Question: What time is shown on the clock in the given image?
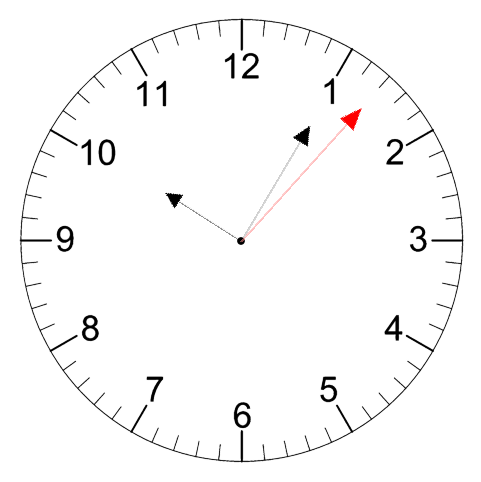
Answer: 10:05:07